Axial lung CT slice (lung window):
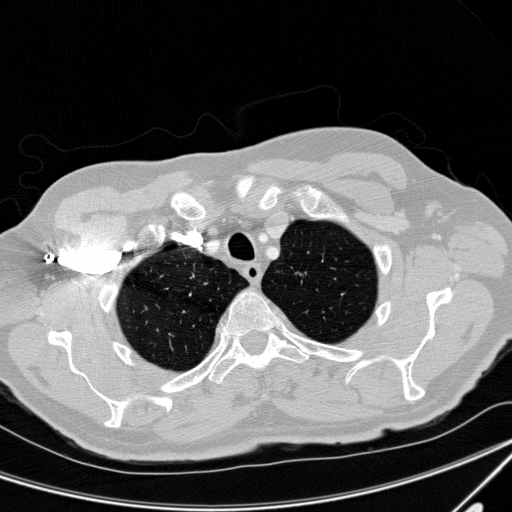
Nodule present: no